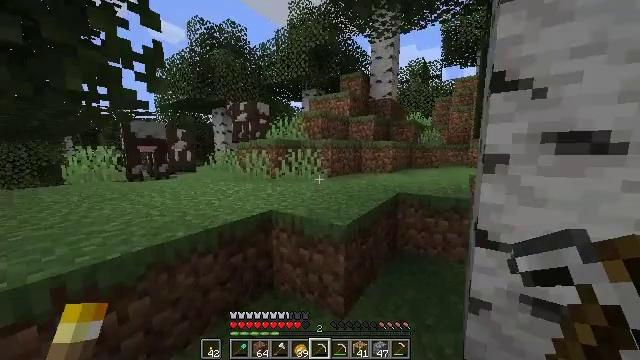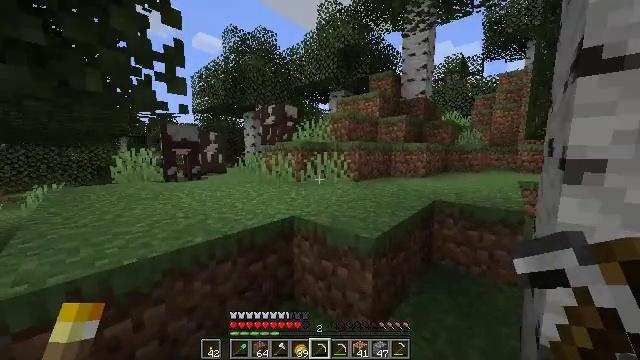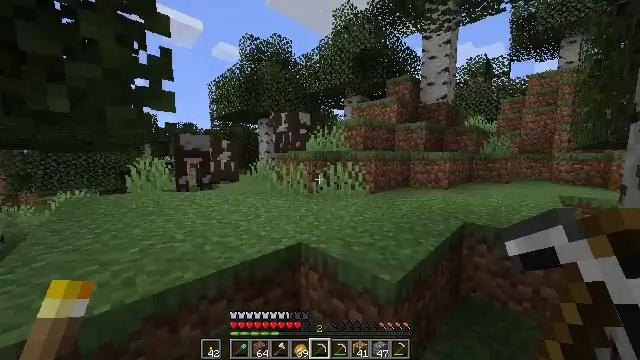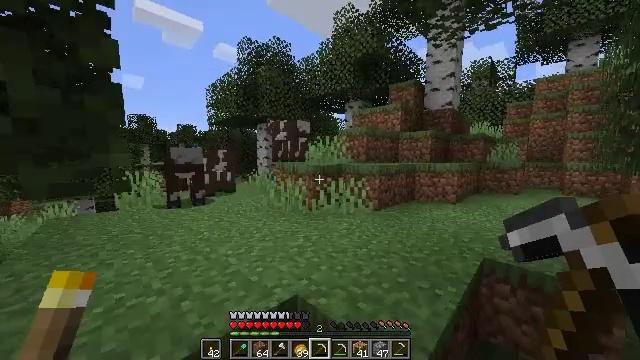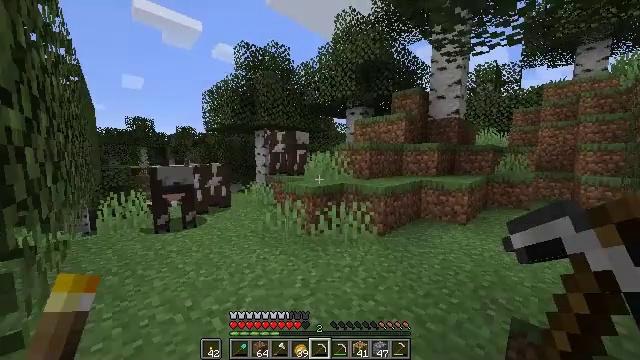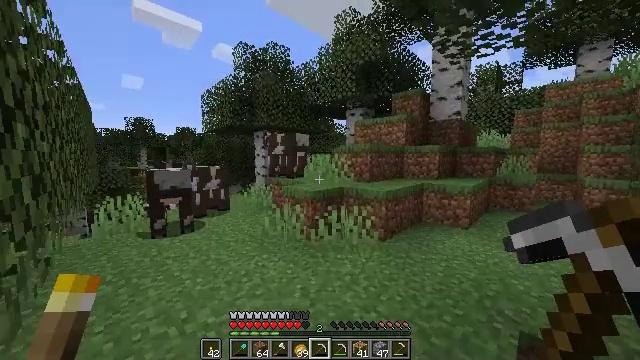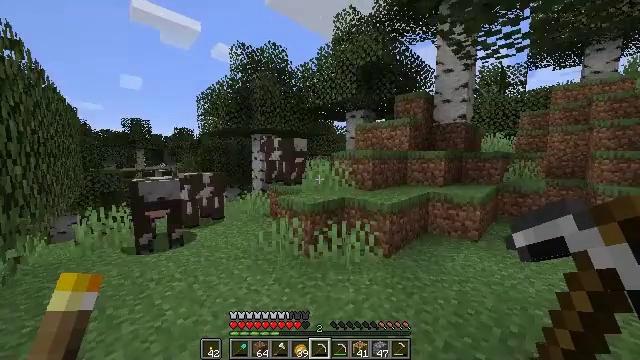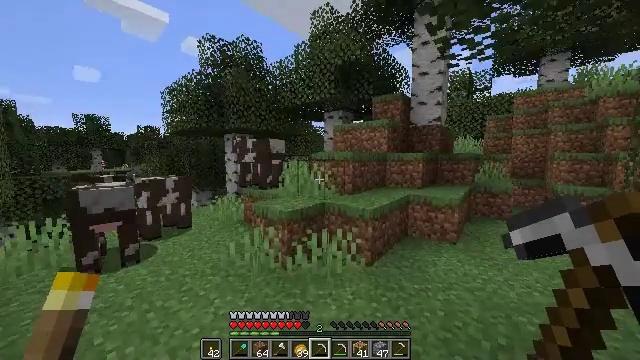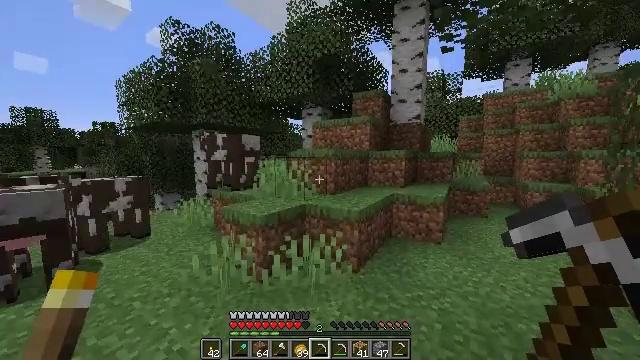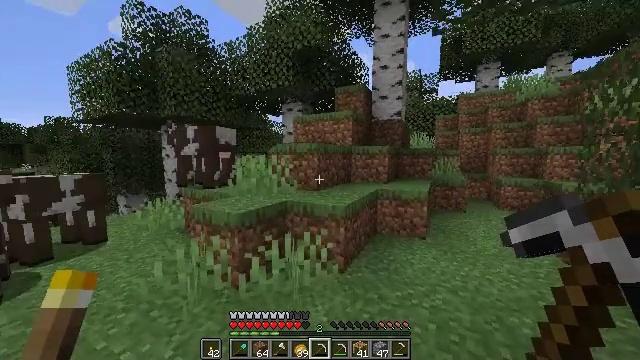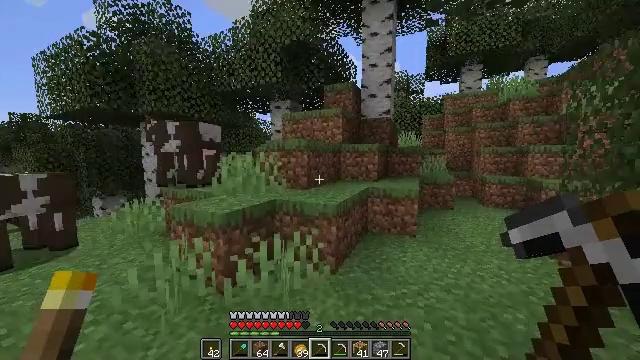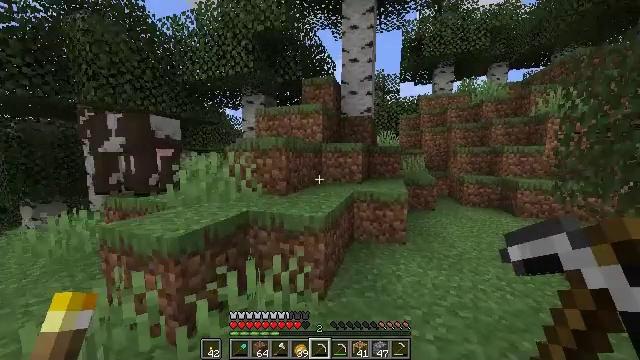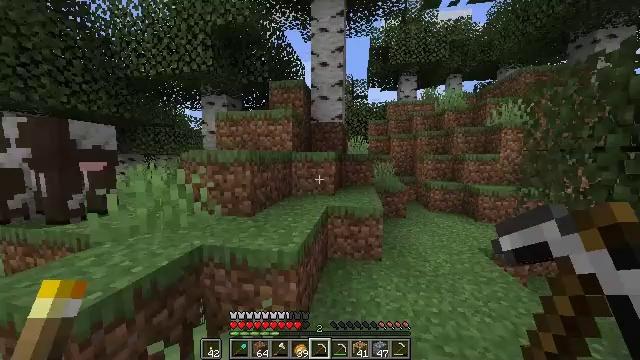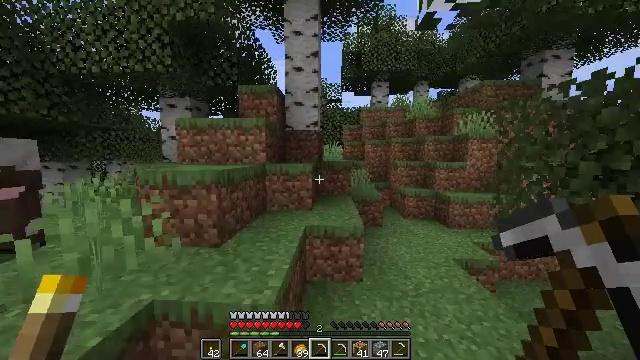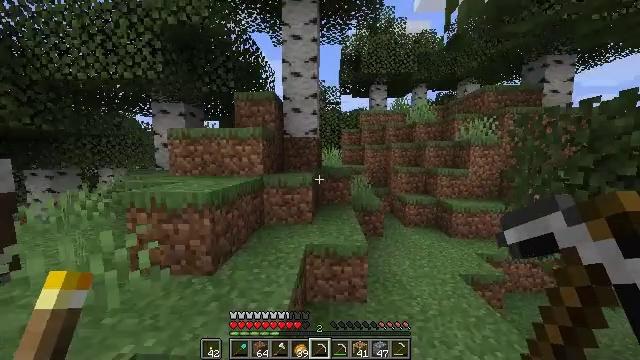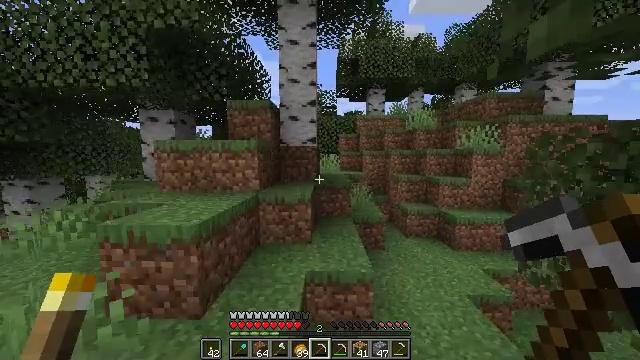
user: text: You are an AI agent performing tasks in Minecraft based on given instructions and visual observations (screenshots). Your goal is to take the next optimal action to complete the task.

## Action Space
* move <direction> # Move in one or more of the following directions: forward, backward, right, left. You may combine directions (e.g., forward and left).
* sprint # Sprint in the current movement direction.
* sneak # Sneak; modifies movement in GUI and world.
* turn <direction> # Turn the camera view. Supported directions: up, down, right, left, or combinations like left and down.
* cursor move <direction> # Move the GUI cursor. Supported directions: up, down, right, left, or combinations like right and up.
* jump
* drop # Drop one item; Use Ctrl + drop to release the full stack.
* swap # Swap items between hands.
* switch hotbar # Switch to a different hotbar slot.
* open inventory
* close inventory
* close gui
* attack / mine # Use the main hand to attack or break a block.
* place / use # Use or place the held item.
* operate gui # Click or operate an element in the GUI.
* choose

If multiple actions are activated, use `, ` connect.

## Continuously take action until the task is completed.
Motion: motion action
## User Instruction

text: Mine the kelp plant underwater.
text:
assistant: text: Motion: move forward, turn left
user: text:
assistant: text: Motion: move forward, turn left, jump
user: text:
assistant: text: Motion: move forward, jump
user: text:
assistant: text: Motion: move forward, jump
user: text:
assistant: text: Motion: move forward, jump
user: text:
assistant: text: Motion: move forward, jump
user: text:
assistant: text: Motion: move forward, turn right, jump
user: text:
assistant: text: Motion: move forward, turn right, jump
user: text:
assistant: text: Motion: move forward, sprint, turn right, jump
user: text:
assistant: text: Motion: move forward, sprint, turn right, jump
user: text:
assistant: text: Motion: move forward, sprint, turn right, jump
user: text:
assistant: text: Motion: move forward, sprint, turn right, jump
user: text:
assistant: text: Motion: move forward, sprint, turn right, jump
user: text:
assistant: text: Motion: move forward, jump
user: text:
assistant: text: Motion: move forward, turn right, jump
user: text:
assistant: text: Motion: move forward, turn right and down, jump
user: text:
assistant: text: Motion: move forward, turn right, jump
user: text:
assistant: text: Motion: move forward, turn right and down, jump
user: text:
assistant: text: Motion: move forward, sprint, turn right and down, jump
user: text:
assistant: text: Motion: move forward, sprint, turn right, jump
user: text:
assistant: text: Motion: move forward, sprint, turn right, jump
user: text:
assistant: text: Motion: move forward, sprint, jump
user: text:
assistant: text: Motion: move forward, sprint, jump
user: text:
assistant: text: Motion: move forward and move right, jump
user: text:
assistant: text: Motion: move forward and move right, jump
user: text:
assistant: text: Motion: move forward and move right, turn left, jump
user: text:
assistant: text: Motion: move forward, turn left, jump
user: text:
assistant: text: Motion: move forward, sprint, turn left, jump
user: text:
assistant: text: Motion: move forward, sprint, turn left, jump
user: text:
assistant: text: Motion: move forward, sprint, turn left and up, jump